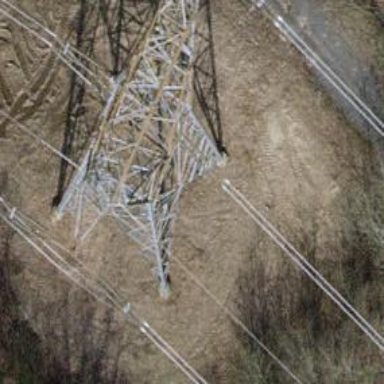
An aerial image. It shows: Power tower.